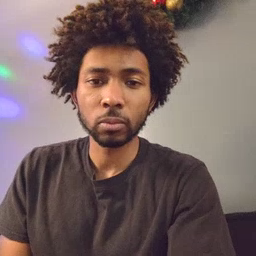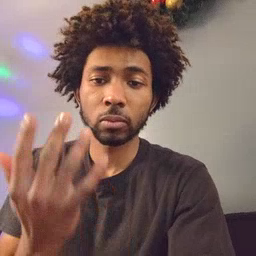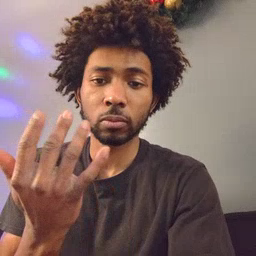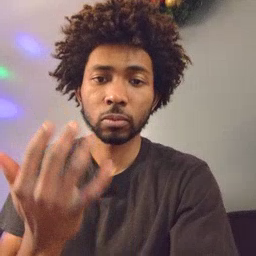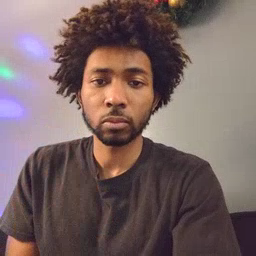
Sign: finger